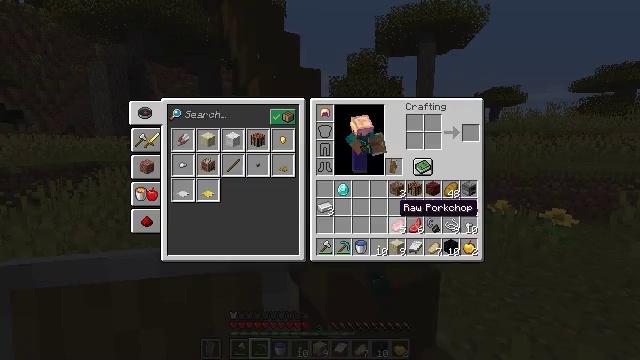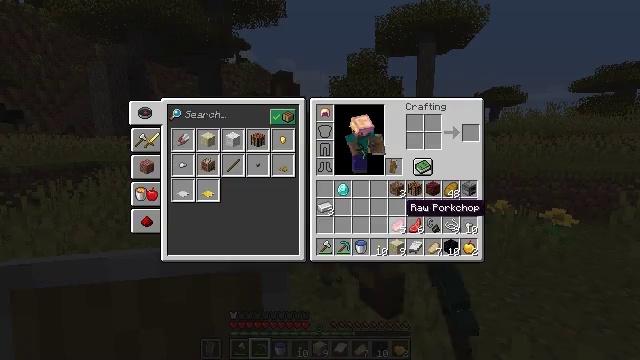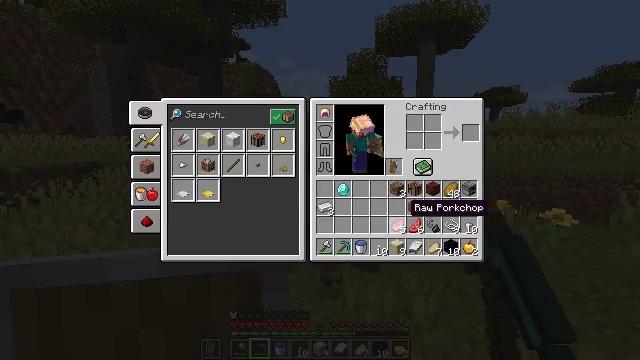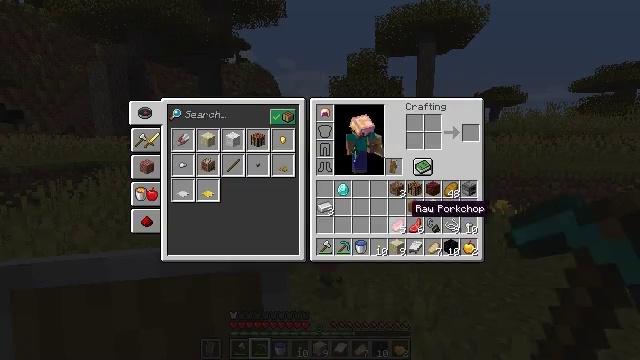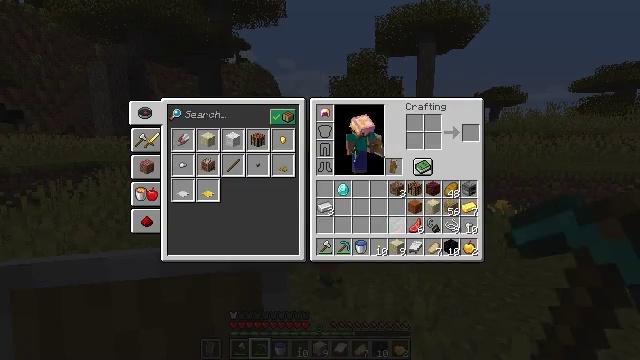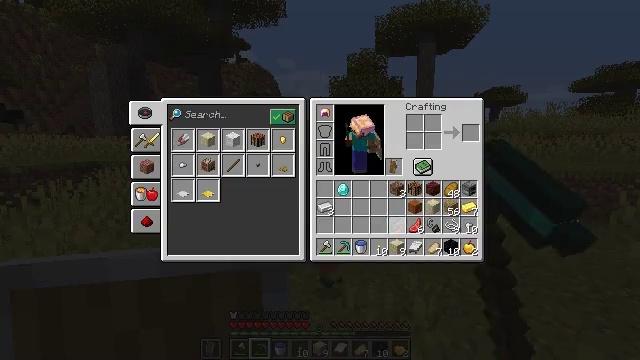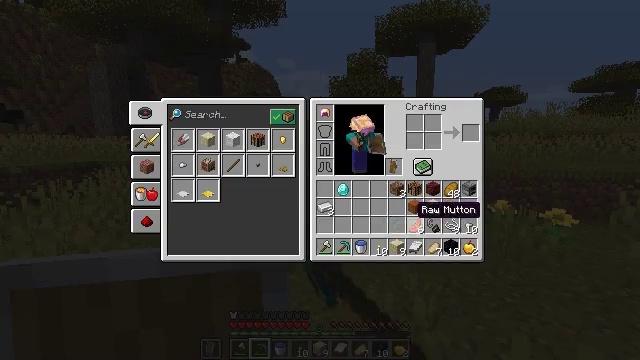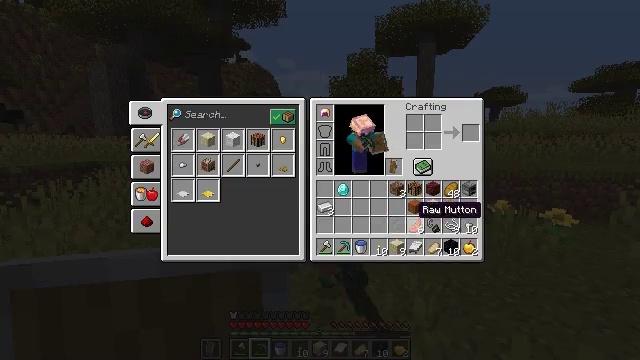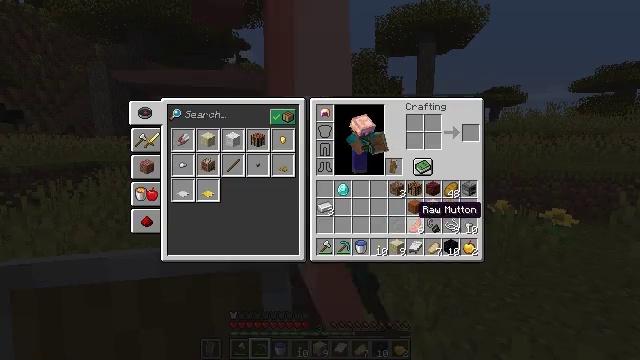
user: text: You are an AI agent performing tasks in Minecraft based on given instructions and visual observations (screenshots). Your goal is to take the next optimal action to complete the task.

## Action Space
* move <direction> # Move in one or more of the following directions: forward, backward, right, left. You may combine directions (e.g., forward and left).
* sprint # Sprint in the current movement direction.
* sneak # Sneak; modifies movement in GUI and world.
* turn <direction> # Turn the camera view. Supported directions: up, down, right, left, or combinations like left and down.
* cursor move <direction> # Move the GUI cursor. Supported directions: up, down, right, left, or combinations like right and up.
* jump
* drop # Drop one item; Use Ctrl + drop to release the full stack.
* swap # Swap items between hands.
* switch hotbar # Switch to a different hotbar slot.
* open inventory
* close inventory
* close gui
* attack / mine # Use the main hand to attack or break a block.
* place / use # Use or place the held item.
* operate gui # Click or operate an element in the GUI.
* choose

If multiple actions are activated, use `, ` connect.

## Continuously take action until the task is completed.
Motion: motion action
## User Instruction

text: Remove a porkchop from the inventory.
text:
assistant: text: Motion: sprint, cursor move right, open gui
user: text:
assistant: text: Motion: sprint
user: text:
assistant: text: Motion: sprint
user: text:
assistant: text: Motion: sprint, drop
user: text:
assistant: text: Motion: sprint, drop
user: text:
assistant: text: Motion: sprint
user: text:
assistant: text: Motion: sprint
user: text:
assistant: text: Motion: sprint
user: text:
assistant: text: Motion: sprint